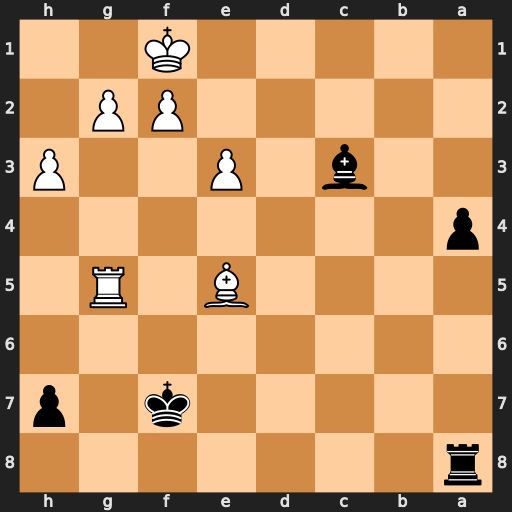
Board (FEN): r7/5k1p/8/4B1R1/p7/2b1P2P/5PP1/5K2
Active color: b
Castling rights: -
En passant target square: -
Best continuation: Bxe5 Rxe5 a3 Rd5 a2